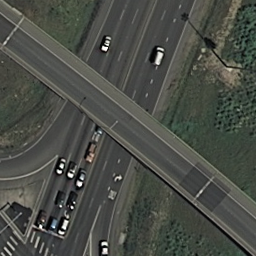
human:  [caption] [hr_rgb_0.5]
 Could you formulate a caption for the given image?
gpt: An overpass with a road go across another roads diagonally with some plants surounded .

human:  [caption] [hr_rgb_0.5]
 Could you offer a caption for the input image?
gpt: A road go across another roads diagonally with some cars on the roads .

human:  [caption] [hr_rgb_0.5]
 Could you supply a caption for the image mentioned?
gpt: An overpass with a road go across another roads diagonally with some cars on the roads .

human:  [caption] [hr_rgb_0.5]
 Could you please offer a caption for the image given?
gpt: An overpass with a road go across another roads diagonally .

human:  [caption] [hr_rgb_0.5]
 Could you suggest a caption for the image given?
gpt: A road go across another roads with some plants surounded .